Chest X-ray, PA view. Patient: 75 years old, sex M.
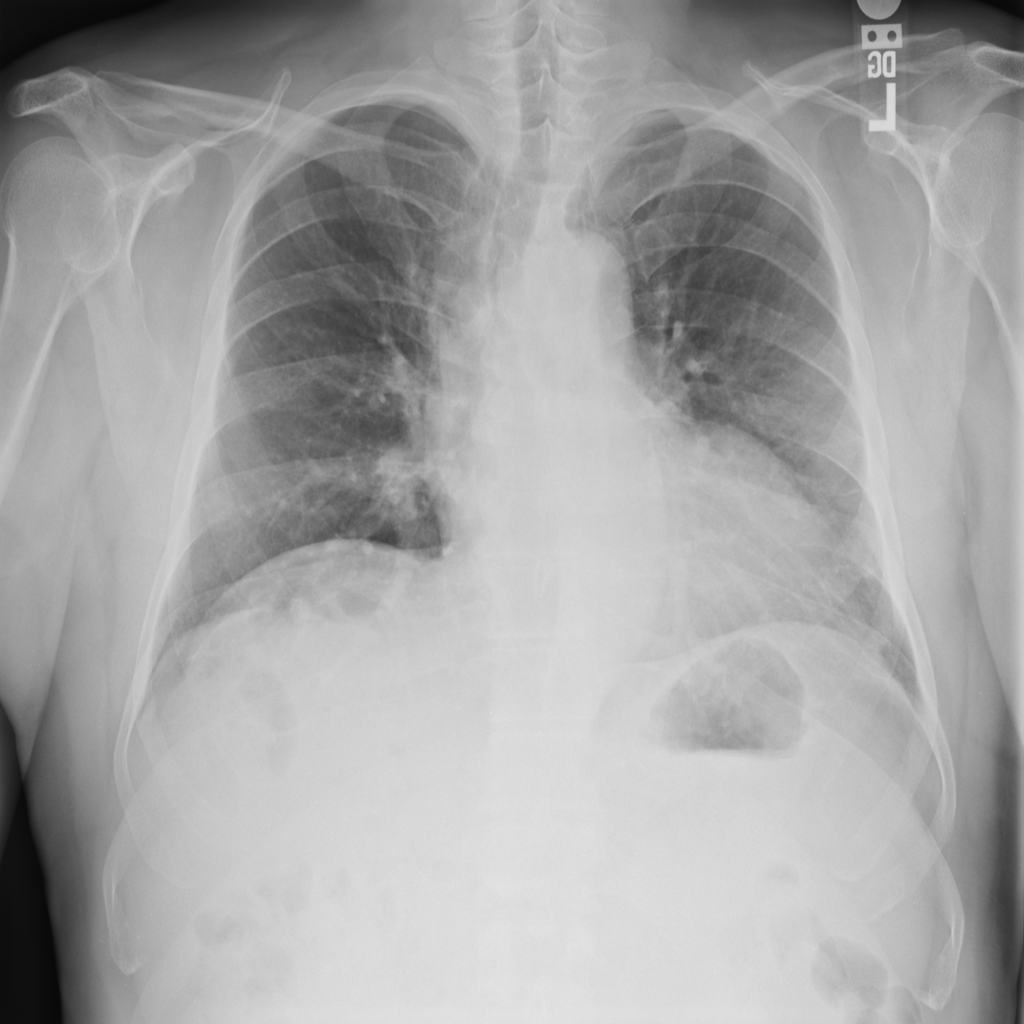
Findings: No Finding